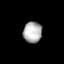
Tissue: lung
Cell type: Fibroblasts
Senescence score: 0.545
Nuclear area (px): 386
Mean DAPI intensity: 175.552